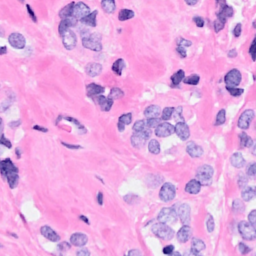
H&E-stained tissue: Breast